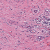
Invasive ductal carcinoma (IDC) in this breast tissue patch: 0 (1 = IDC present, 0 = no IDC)